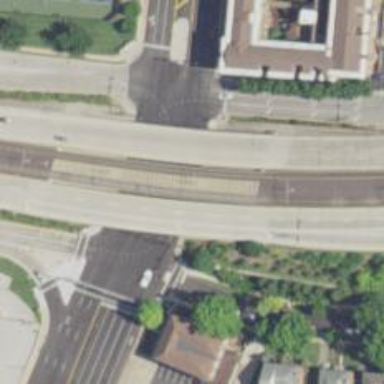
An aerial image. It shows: Bridge for light rail railway with electrified contact lines.